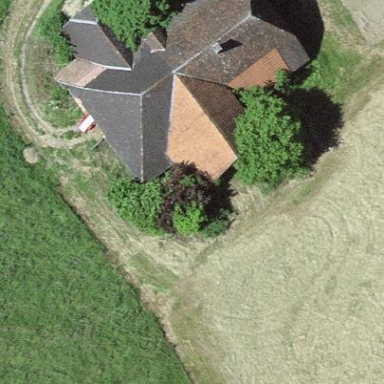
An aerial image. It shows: Farm building.